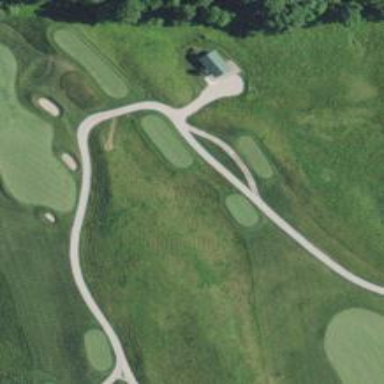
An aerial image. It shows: Service road designated as golf cart path.